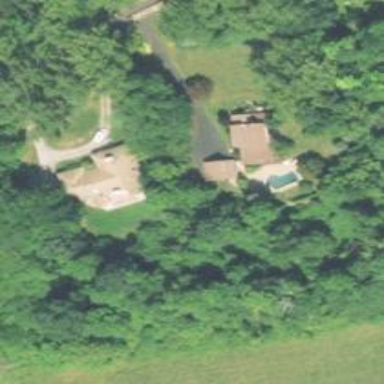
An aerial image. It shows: Residential driveway.